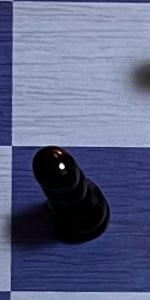
Label: Pawn_Black